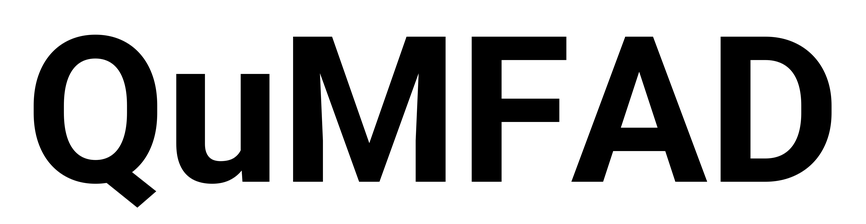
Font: Roboto_Bold